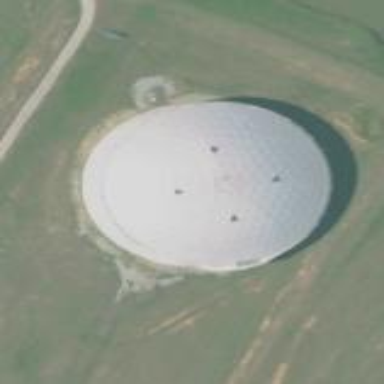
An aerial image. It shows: Storage tank which is man-made and housed in building.